Question: Hi I have a table where certain columns in a row are connected with the 'colspan="2"' attribute.
In the moment it looks like this:

I want that the text of the connected columns in a row is centered, but only the text in the connected columns
The table data of this row (unlimited ) has the following code
'''
<tr class="row-4 even">
<td colspan="2" class="column-3 footable-last-column" style="display: table-cell;">unlimited</td>
</tr>
'''
I can not change the code of the table because it is automatically created by the Wordpress plugin 'tablepress'
What I can do is to add a custom .css file.
My Question is, if it is possible to select only the table data with the attribute
'colspan="2"' with .css, so that I can do '{ text-align: center }' only for table data with the attribute 'colspan="2"'
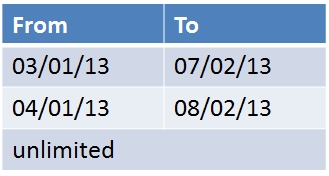
Answer: The CSS selector '[attribute="value"]' is what you want, so you should add
'''
td[colspan="2"] {
text-align: center;
}
'''
to center the cell that spans two columns.
If you want to center cells that span any number of columns, you can use
'''
td[colspan]:not([colspan="1"]) {
text-align: center;
}
'''
to select all cells that have a 'colspan' attribute set to a value other than '1'.